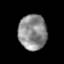
Tissue: prostate
Cell type: T cells
Senescence score: 0.2487
Nuclear area (px): 974
Mean DAPI intensity: 139.656